Current action and preconditions to check: trajectory_clear

Your task: For each precondition in the list above, predict whether it will hold at this action.

Consider the current scene as observed from the mobile robot's camera, and analyze the predicted future states of all dynamic agents (e.g., people, animals, vehicles, or any moving entities) within the NEXT SECOND.

IMPORTANT: Only answer "very likely" if you are absolutely certain—based on strong, clear evidence—that a dynamic agent will violate the precondition in the predicted future state. Do NOT answer "very likely" for unlikely, ambiguous, or low-probability risks.

Ask yourself for each precondition: Is there a high probability, with clear and convincing evidence, that the predicted future states of any dynamic agent will interfere with the predicted future state of the currently executing action within the NEXT SECOND, causing that precondition to fail?

Assess the risk level based on these predictions. Use "likely" or "very likely" if motions create a clear risk of interference.

Use "neutral" or "improbable" if agents are nearby but their predicted paths are clearly diverging or non-conflicting.

Failure Risk Categories: "very improbable", "improbable", "neutral", "likely", "very likely"

Answer Format: Output ONLY the probability_of_failure value from these categories: "very improbable", "improbable", "neutral", "likely", "very likely"

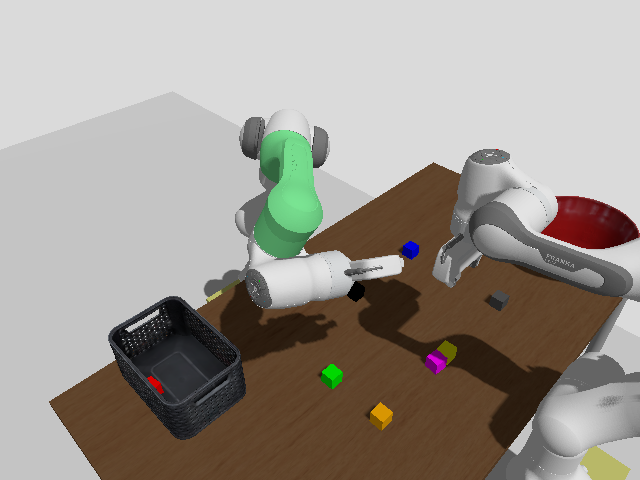

Answer: neutral